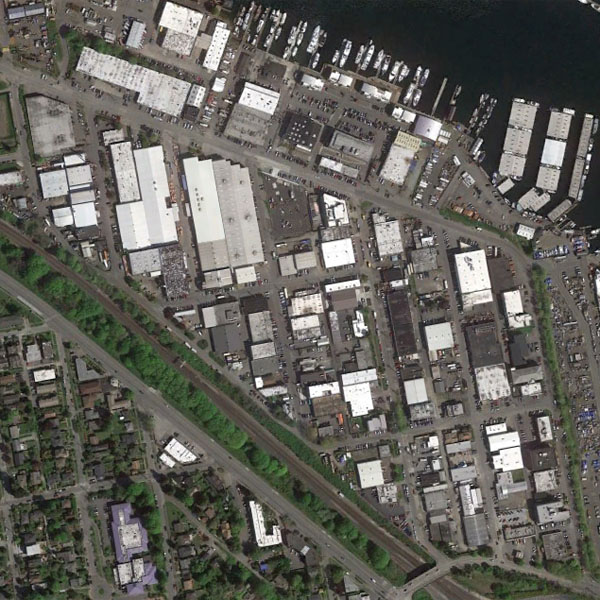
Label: Industrial